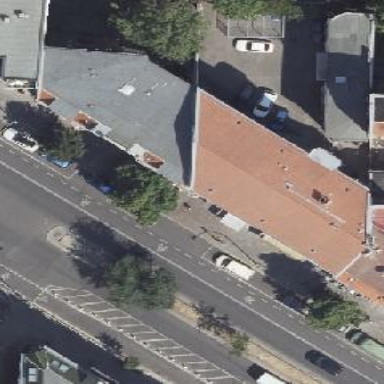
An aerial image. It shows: Part of building is shown in the image.